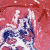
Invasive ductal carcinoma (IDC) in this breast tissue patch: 0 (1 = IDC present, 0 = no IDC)